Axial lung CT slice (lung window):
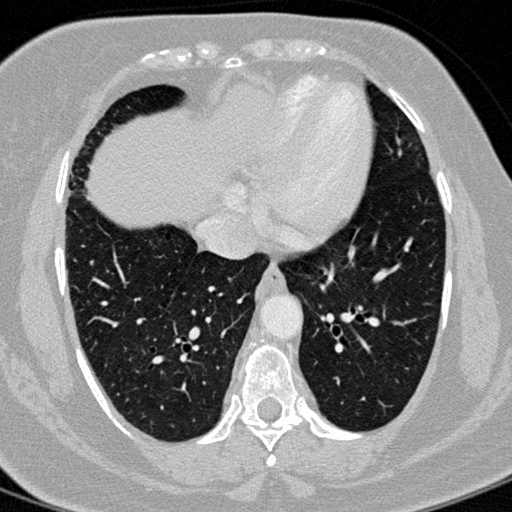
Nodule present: no